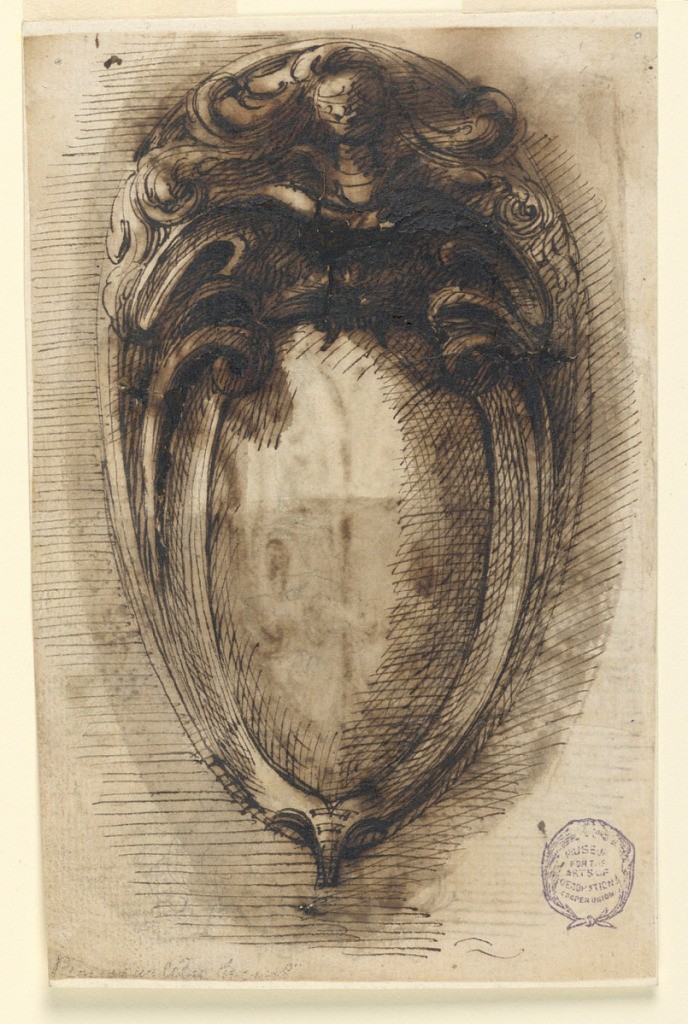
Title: Project for an Escutcheon
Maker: Leonardo Scaglia, French, active Italy, 1640 – 1650
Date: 1625–1650
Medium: Black chalk, pen and ink, brush and wash on paper
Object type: Drawing
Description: Design for an oval escutcheon with a helmet cresting.